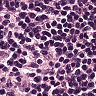
Metastatic tissue present: no